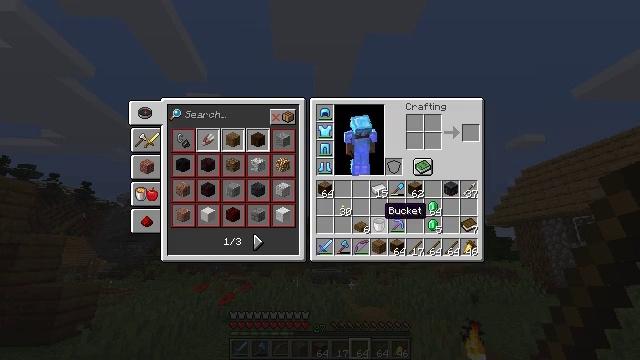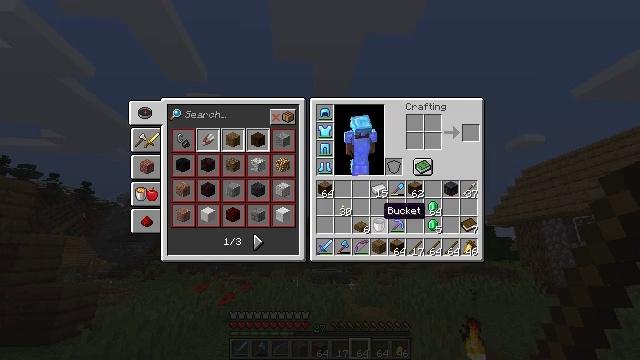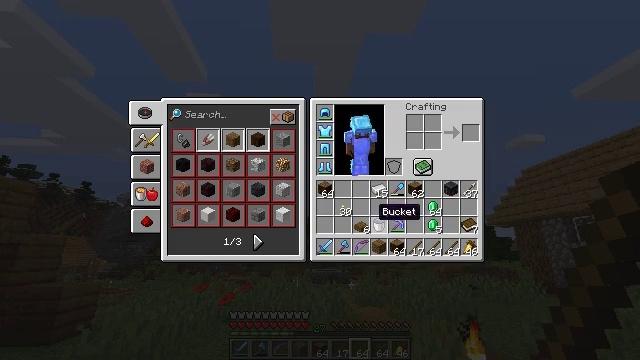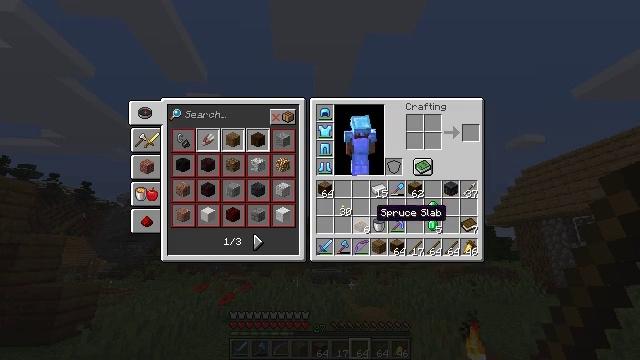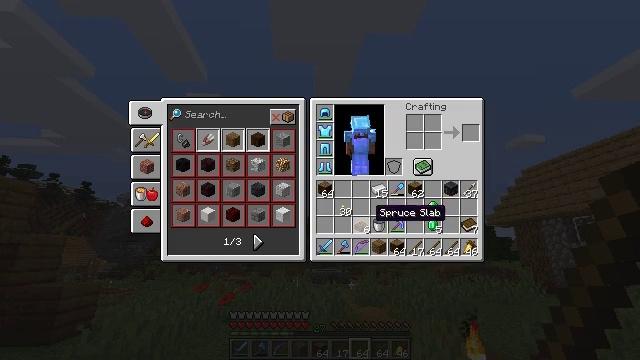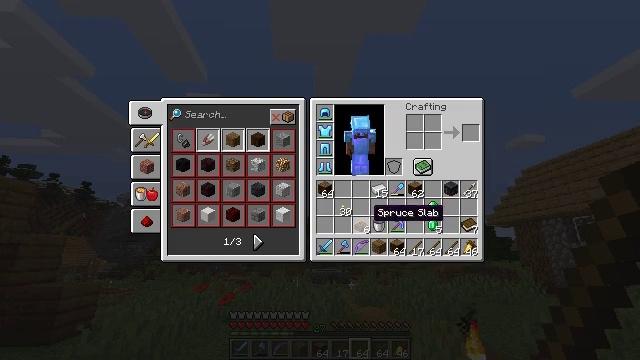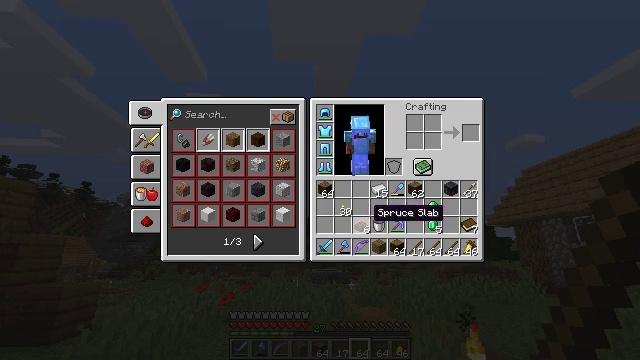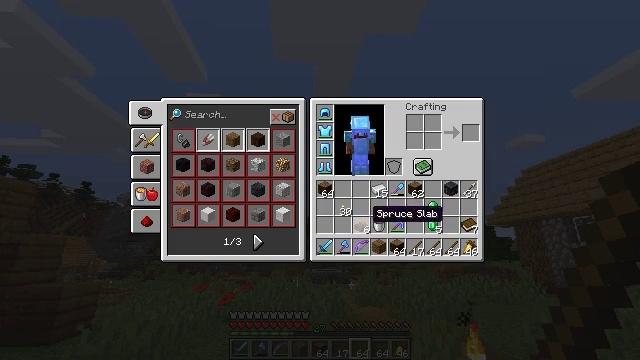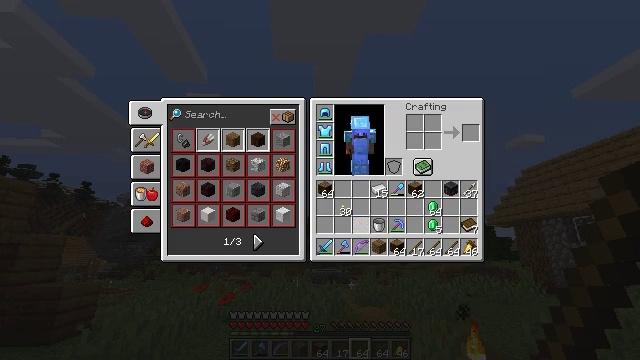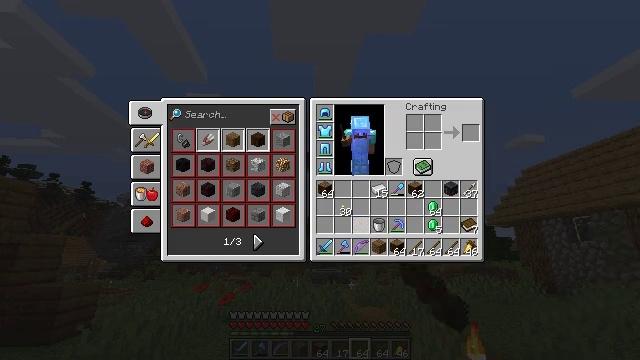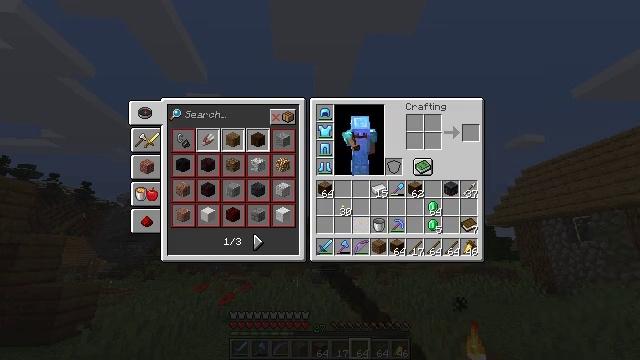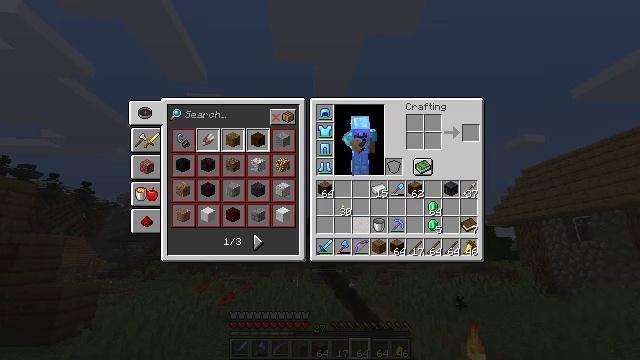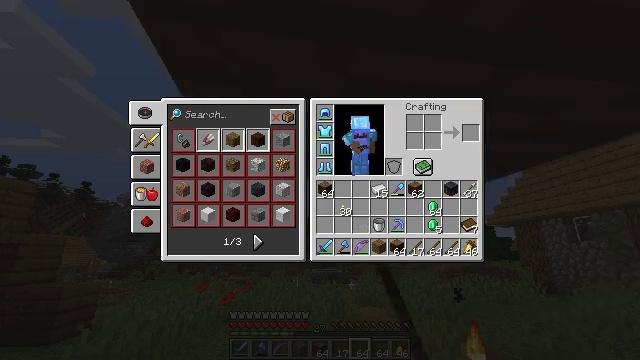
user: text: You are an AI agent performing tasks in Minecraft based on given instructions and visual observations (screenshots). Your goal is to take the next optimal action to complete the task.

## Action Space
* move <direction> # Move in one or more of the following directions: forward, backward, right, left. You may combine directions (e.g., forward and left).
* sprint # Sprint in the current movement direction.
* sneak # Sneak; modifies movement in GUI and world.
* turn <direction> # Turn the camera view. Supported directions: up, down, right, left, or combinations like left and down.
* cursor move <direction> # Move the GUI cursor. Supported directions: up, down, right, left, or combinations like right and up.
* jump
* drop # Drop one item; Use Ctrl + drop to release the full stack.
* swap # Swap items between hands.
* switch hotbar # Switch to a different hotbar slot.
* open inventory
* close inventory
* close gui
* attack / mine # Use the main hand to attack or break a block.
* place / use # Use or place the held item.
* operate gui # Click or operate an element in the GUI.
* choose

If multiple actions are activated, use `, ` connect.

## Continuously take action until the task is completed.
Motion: motion action
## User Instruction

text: Remove a spruce slab from the inventory.
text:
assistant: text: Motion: sprint
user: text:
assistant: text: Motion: sprint
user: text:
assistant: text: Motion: sprint
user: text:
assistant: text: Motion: sprint
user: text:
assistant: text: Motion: sprint
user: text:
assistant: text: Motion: sprint
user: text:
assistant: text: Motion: sprint
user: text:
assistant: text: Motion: sprint, drop
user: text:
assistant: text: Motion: sprint, drop
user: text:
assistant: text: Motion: sprint, drop
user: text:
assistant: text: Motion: sprint
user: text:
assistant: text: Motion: sprint, cursor move down
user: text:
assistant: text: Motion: sprint